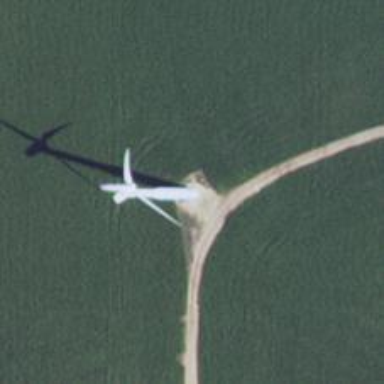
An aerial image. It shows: Wind power generator employing wind turbines.